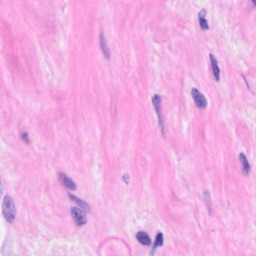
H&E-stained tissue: Breast